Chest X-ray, AP view. Patient: 34 years old, sex M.
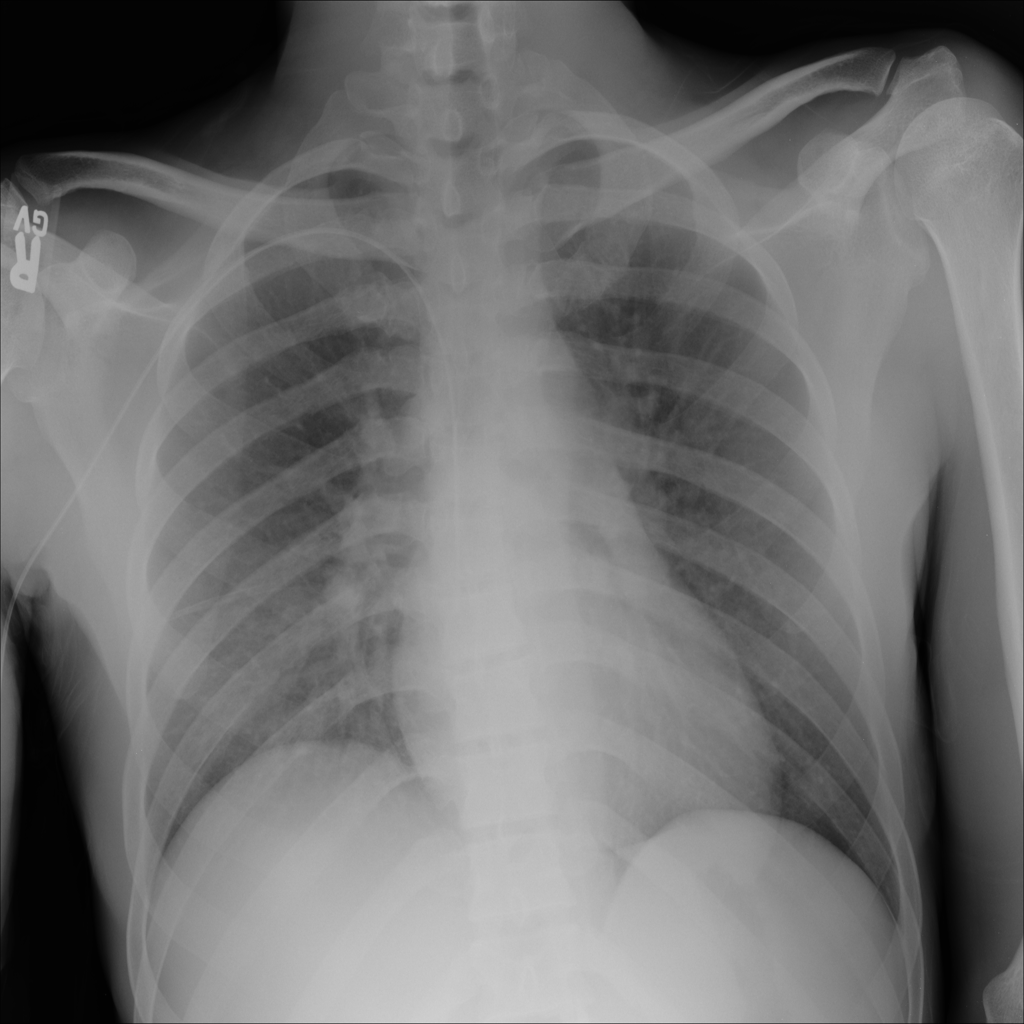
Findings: No Finding